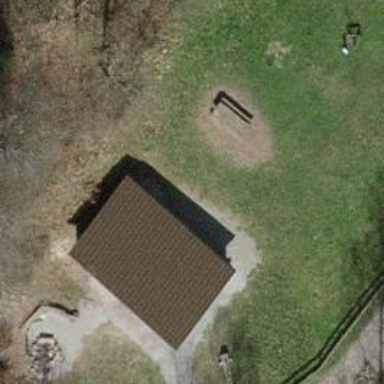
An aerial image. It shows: Picnic table located in leisure land area.